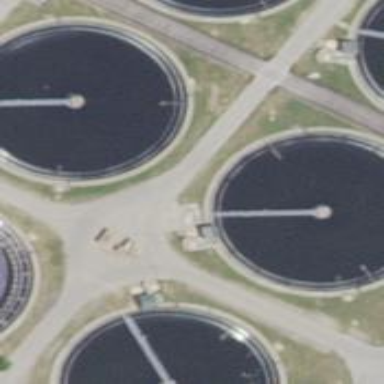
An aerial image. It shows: Body of wastewater.